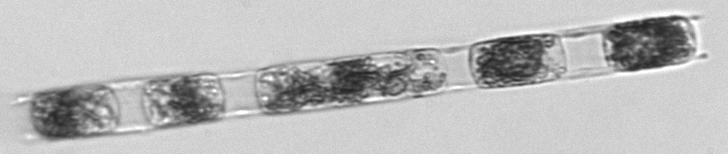
Label: Hemiaulus